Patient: sex M, age 80
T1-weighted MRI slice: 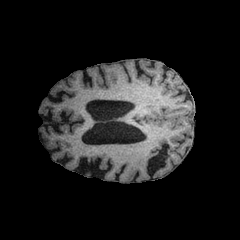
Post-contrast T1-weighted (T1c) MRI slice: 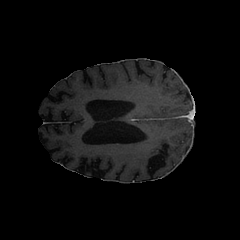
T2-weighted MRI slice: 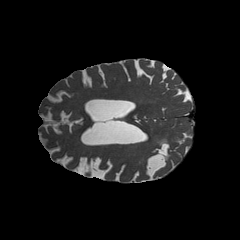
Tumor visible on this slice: no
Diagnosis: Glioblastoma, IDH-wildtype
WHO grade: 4